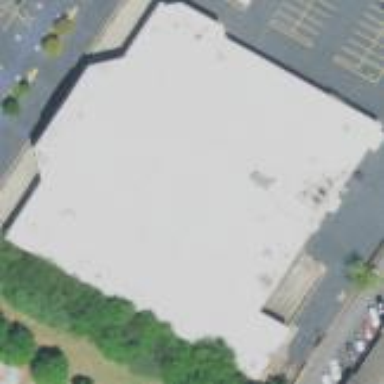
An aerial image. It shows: Building.